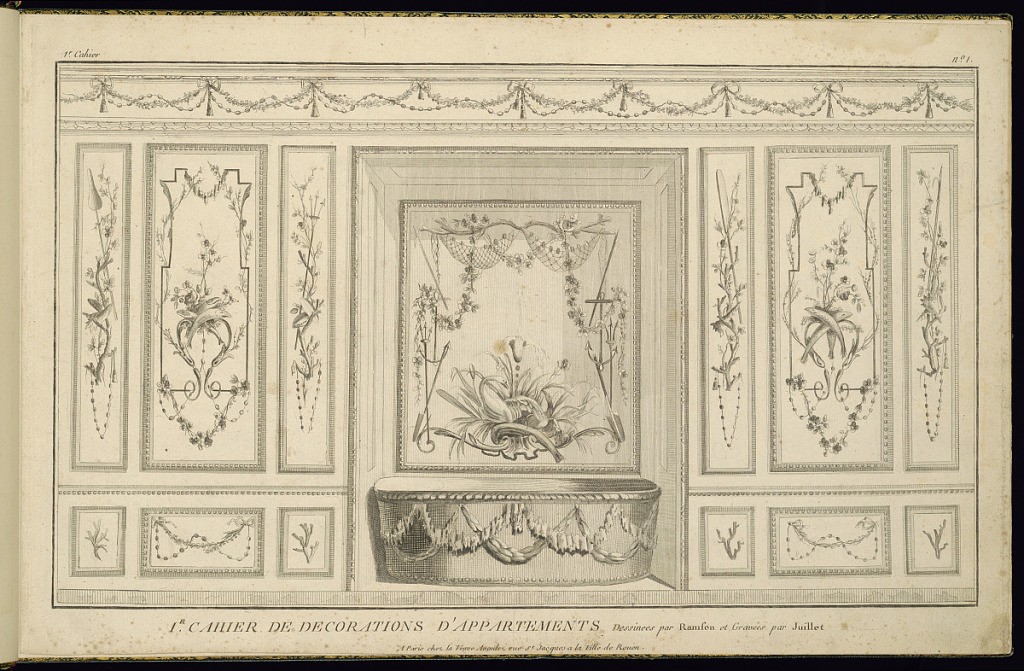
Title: Title Page
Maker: Pierre Ranson, French, 1736–1786
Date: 1777–79
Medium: Etching and engraving on laid paper
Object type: Print
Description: Title page for a series of designs for interior wall decoration. The title is lettered below a design for a wall in a bathroom, featuring ornately painted wall panels and a bath in a niche, with a large panel above. The panels feature fish, a swan, flowers, beads, shells, nets, festoons of flowers, tritons, pearls, coral, ribbons, scrolling leaves, and fleurons. The bath is decorated with gadrooning, pears, and hanging festoons. The plate is numbered.